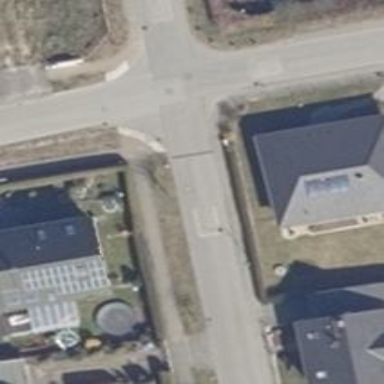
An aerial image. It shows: Traffic calming table.